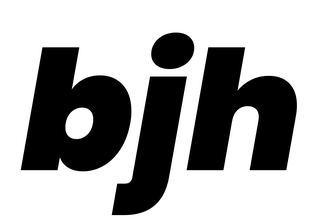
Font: Poppins-BlackItalic